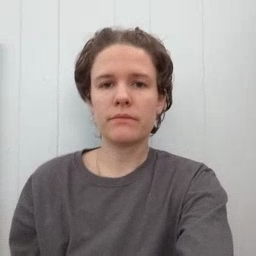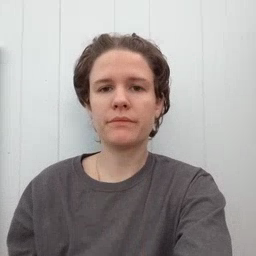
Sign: old